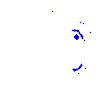
Particle: electron